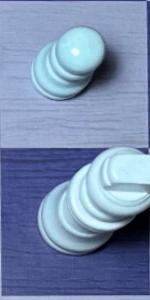
Label: King_White